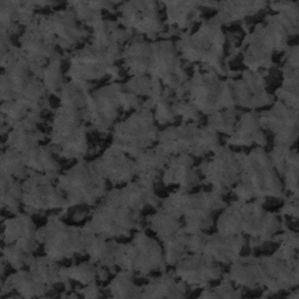
Label: frost